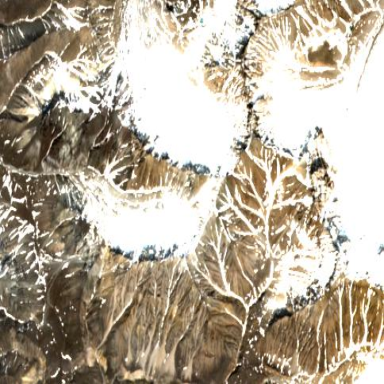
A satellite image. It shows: Majestic glacier in the distance.